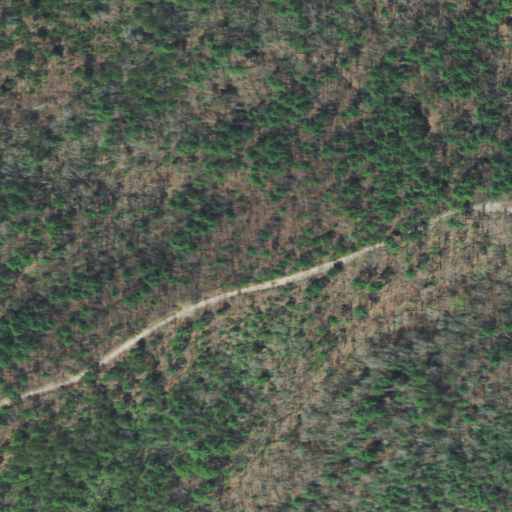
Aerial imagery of ridge(s) in Tennessee named Duckett Ridge containing mixed forest, deciduous forest, evergreen forest, and open development